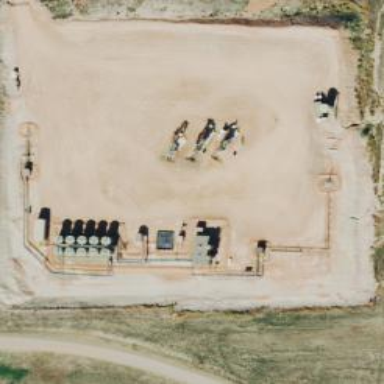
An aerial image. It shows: Petroleum well that is man-made.